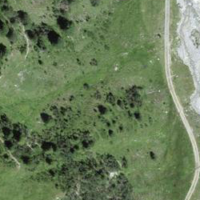
EUNIS habitat code: 26
Species observed at this site:
Saxifraga aizoides